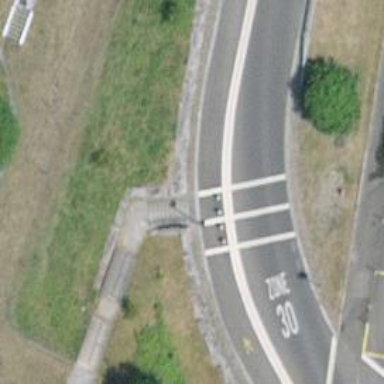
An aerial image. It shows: Set of steps on the road.